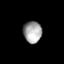
Tissue: lung
Cell type: Epithelial cells
Senescence score: 0.1957
Nuclear area (px): 390
Mean DAPI intensity: 163.069